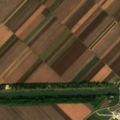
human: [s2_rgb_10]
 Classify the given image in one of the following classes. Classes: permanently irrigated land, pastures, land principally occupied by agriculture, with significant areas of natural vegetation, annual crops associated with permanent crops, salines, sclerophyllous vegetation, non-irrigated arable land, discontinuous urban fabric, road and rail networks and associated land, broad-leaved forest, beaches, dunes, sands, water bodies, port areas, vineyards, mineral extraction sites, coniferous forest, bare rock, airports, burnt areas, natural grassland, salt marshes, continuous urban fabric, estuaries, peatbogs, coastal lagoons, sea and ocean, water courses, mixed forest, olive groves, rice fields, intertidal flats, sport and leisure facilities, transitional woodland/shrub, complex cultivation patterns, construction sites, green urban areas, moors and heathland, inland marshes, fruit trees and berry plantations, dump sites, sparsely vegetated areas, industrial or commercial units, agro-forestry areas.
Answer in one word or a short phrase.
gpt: non-irrigated arable land, transitional woodland/shrub